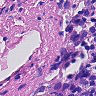
Metastatic tissue present: no